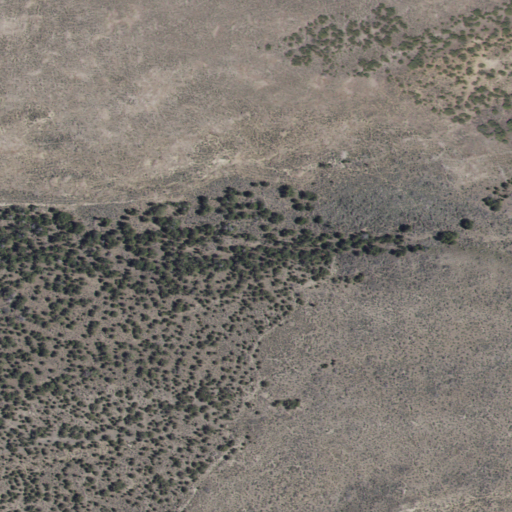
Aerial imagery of valley in Idaho named Keg Hollow Canyon containing only shrub